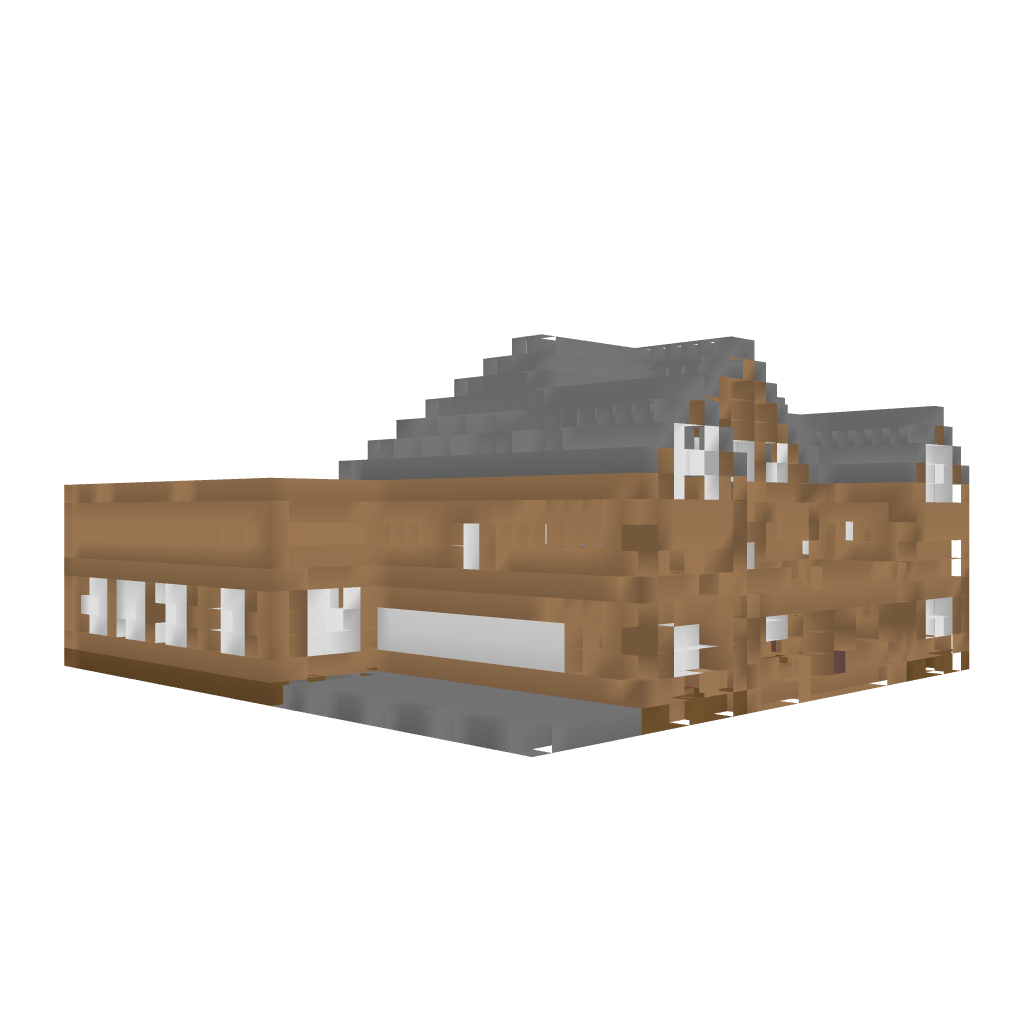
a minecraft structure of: Modern Mansion good quality